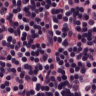
Metastatic tissue present: no